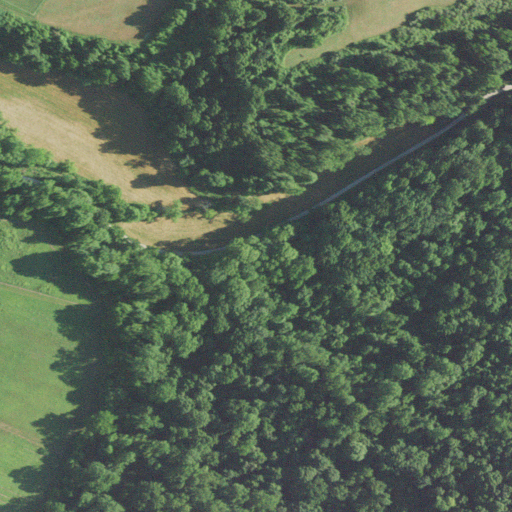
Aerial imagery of valley in West Virginia named Lamps Hollow containing deciduous forest, pasture, mixed forest, and open development